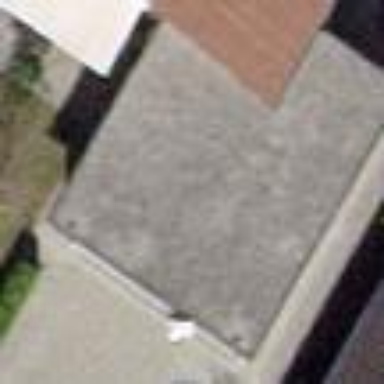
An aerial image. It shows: Garage.